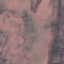
Land use / land cover: HerbaceousVegetation